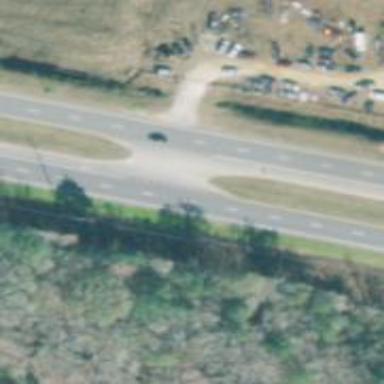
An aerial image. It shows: Trunk expressway with asphalt surface. It is dual carriageway.